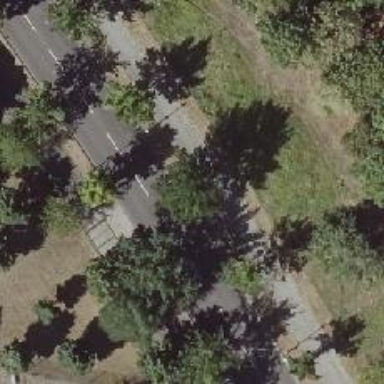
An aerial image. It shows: Beautiful avenue lined with deciduous broadleaved trees.